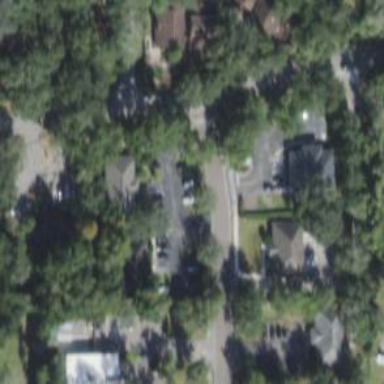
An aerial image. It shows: Driveway leading to service road.